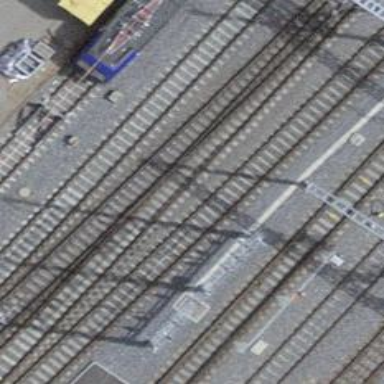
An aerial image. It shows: Single railway track with electrification through contact line.